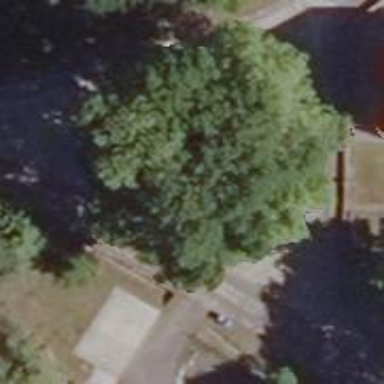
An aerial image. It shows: Memorial site with historic significance.